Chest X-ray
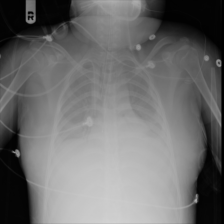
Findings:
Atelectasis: negative
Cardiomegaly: negative
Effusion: positive
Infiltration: positive
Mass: negative
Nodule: negative
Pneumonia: negative
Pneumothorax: negative
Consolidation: negative
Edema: negative
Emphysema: negative
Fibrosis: negative
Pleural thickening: negative
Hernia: negative